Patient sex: M
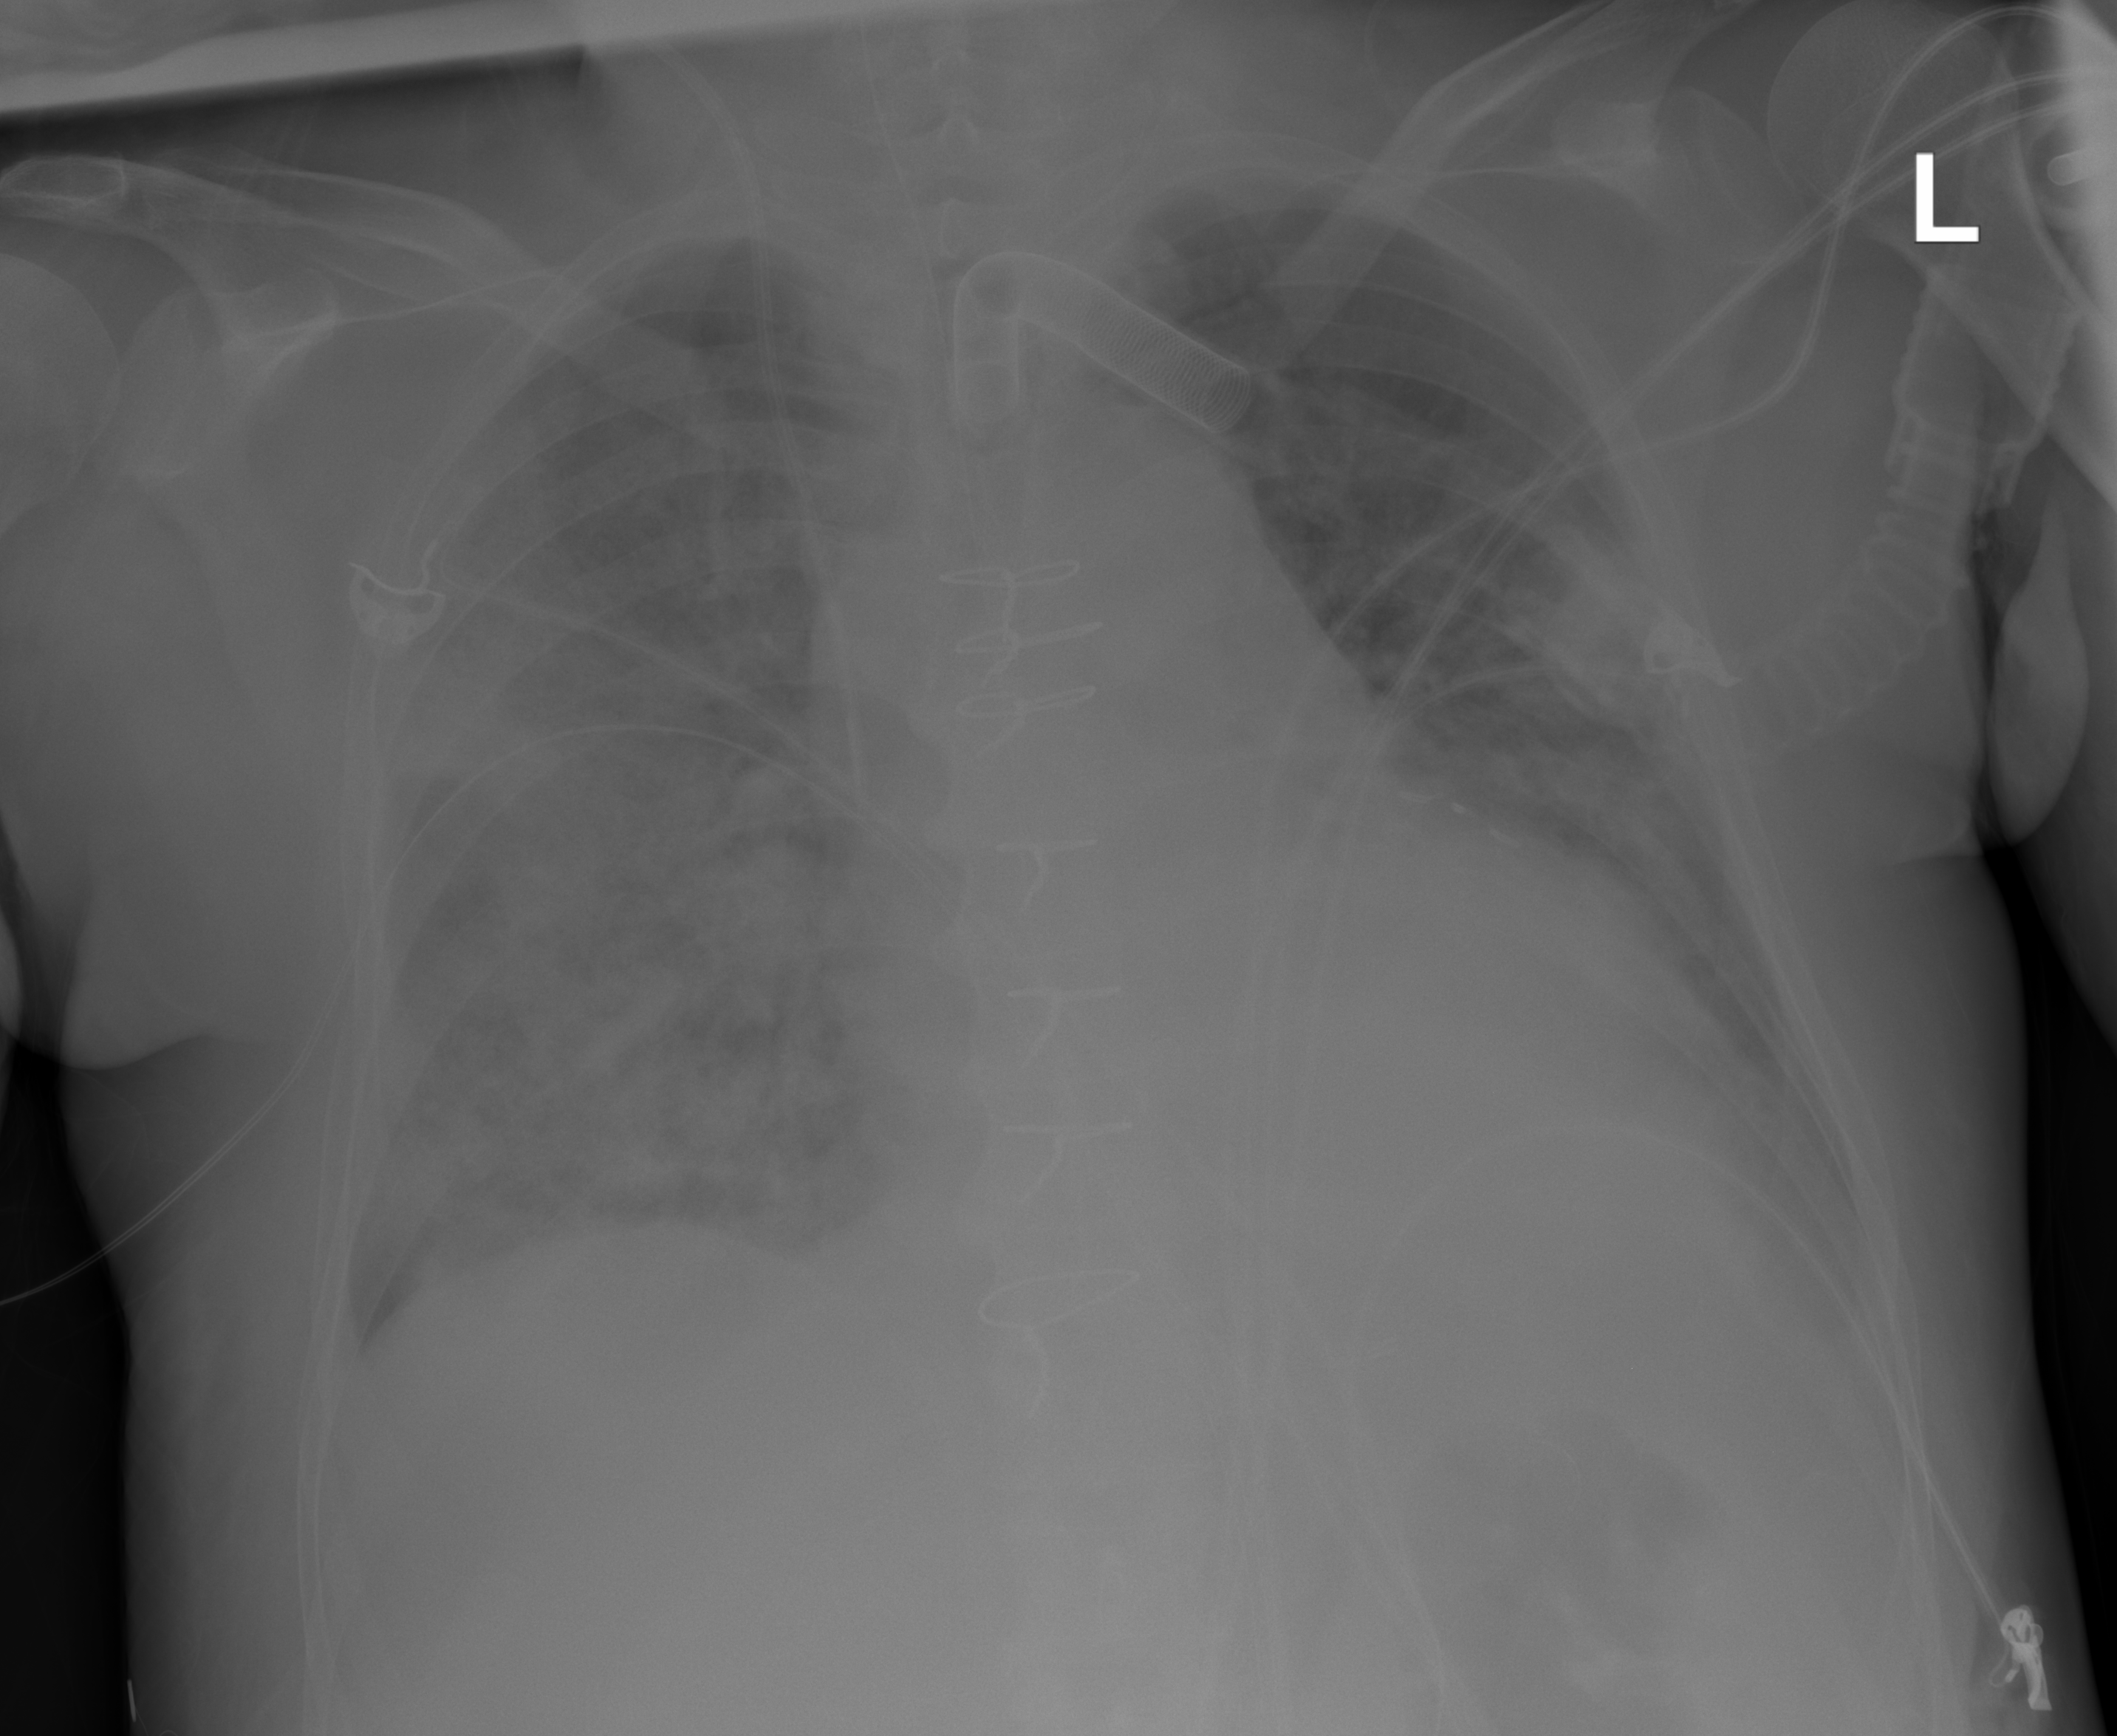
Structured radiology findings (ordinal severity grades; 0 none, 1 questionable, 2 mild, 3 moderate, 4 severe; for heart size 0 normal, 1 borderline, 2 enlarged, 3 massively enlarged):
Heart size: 2
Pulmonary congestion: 2
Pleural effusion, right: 0
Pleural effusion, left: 1
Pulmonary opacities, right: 3
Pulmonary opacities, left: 1
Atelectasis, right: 3
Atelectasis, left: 2